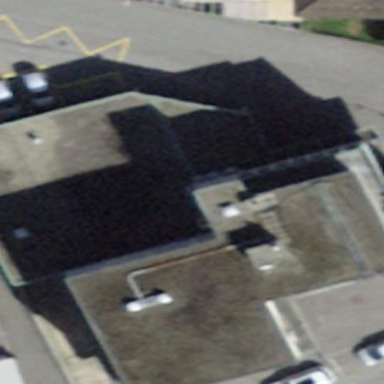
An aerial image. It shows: Bank building.